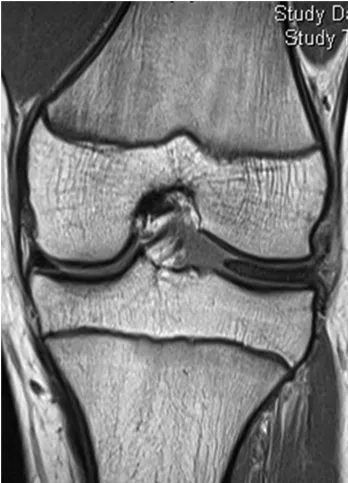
MR images before first arthroscopic surgery for the left knee. . Coronal.
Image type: radiology (mri)